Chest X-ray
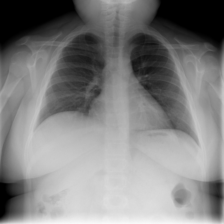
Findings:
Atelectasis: negative
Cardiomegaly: negative
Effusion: negative
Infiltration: negative
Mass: negative
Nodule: negative
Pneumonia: negative
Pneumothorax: negative
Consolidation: negative
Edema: negative
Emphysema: negative
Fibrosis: negative
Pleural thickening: negative
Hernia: negative